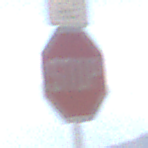
Verkehrszeichen: Stop
Zusatzzeichen oben: RichtungsangabeDurchPfeile9
Umgebung: Outdoor, Nature
Tageszeit: Midday
Wetter: Clear
Licht: Natural
Jahreszeit: NotSpecified
Kontrast: HighContrast